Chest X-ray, PA view. Patient: 65 years old, sex F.
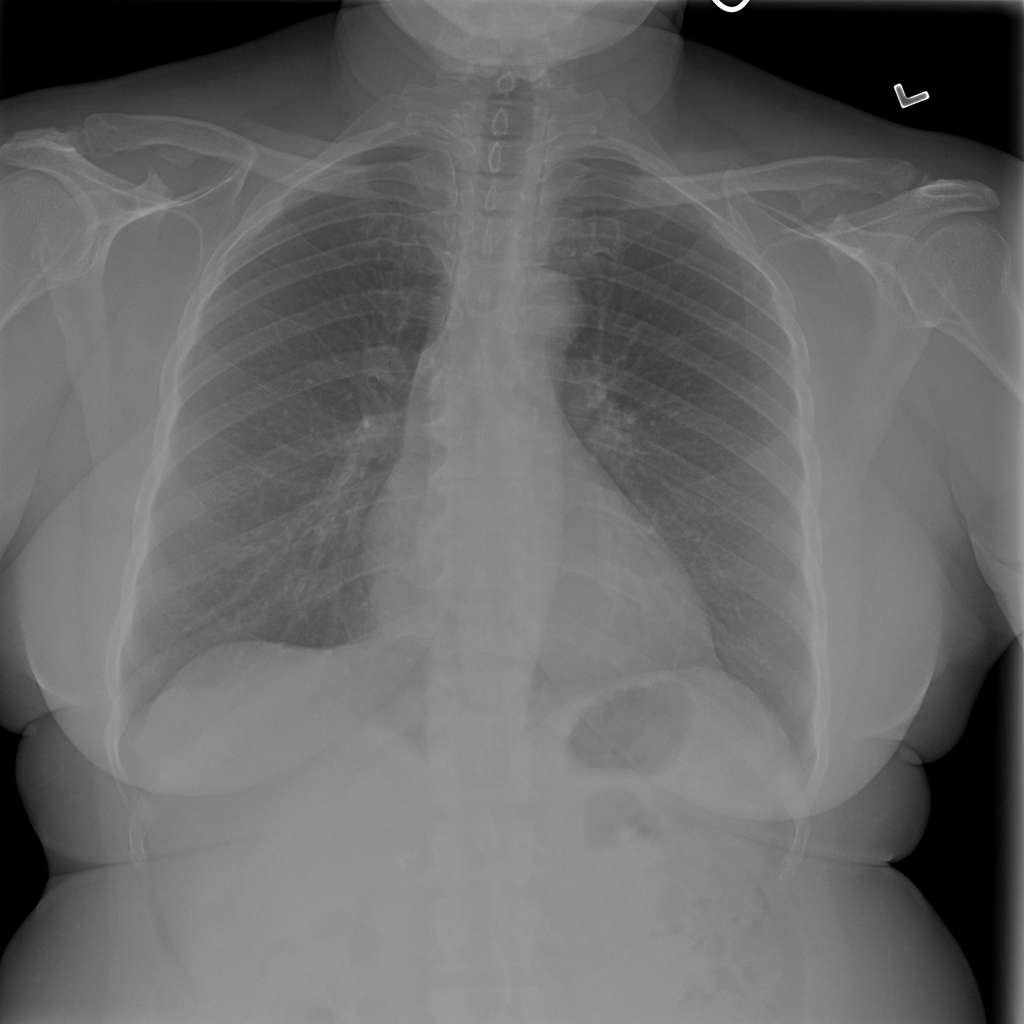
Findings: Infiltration